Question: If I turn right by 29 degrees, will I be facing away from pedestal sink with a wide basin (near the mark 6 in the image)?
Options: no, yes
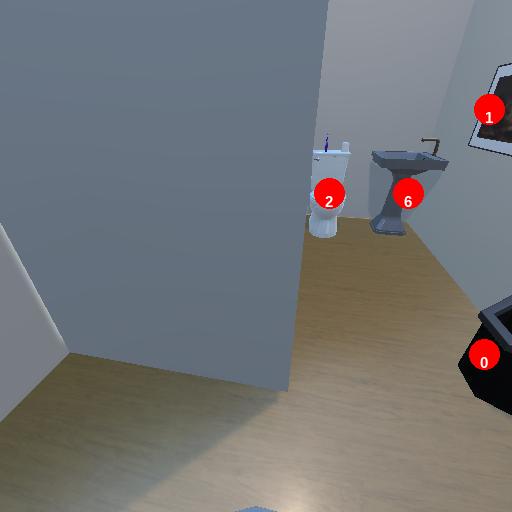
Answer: no